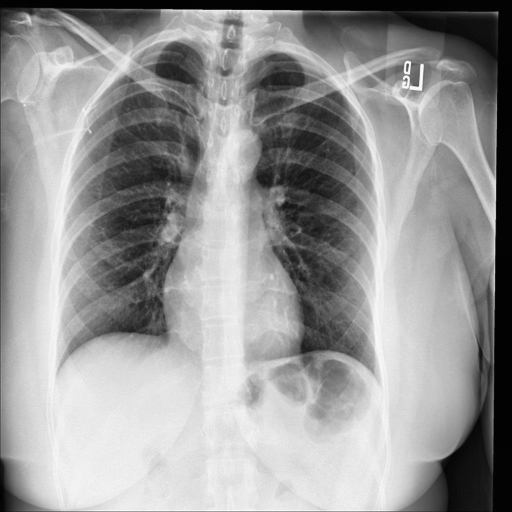
Finding: NORMAL